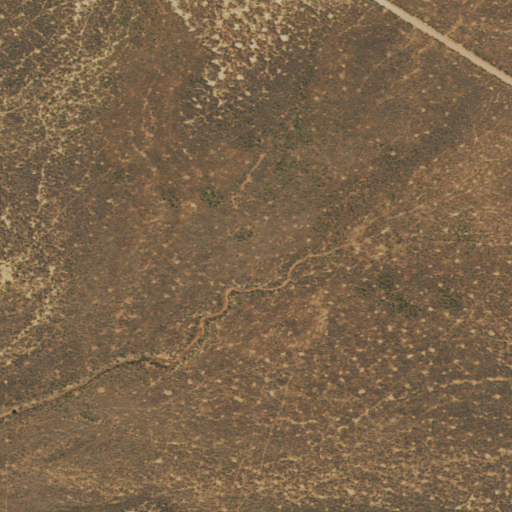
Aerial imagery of valley in Colorado named Chokecherry Draw containing shrub and grassland